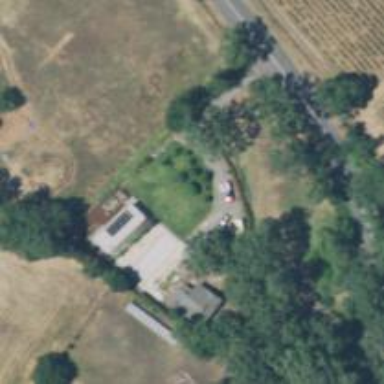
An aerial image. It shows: Driveway.